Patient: sex F, age 68
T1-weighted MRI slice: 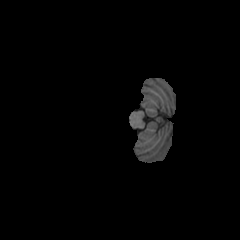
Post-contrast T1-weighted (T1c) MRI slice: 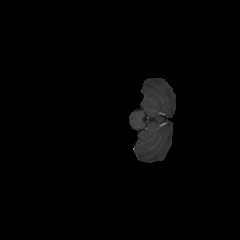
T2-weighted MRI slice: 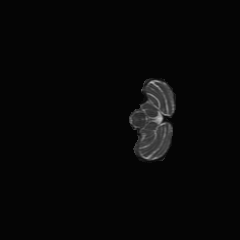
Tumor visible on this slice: no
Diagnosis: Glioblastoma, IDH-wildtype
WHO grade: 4